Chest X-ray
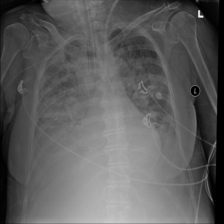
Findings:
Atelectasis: negative
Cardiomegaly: negative
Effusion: positive
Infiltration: positive
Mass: negative
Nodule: negative
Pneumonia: negative
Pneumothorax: negative
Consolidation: negative
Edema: negative
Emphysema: negative
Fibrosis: negative
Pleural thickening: negative
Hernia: negative